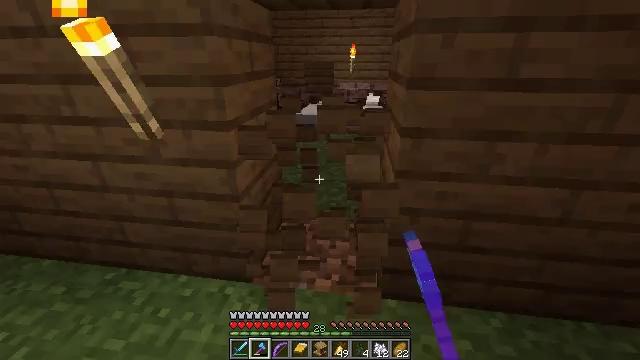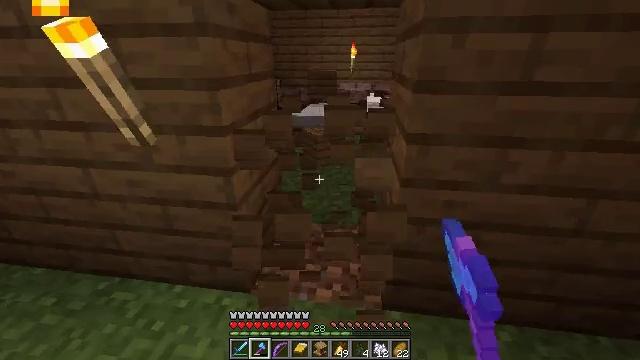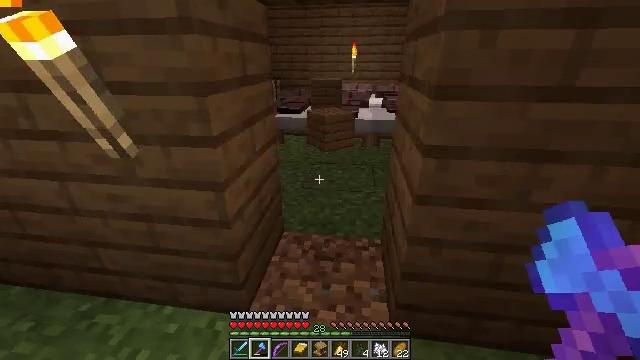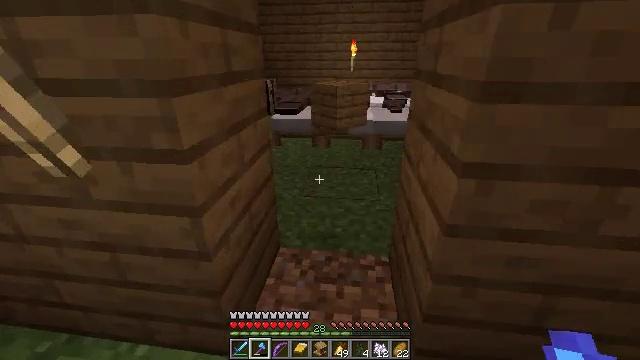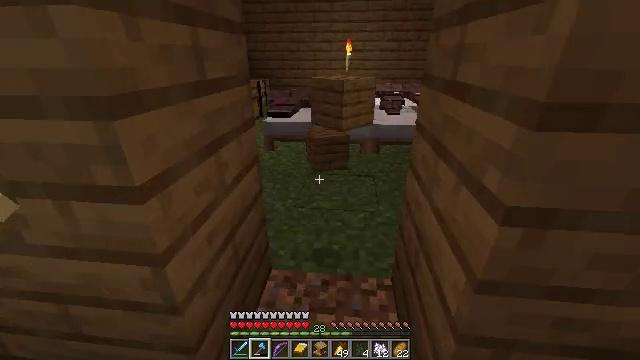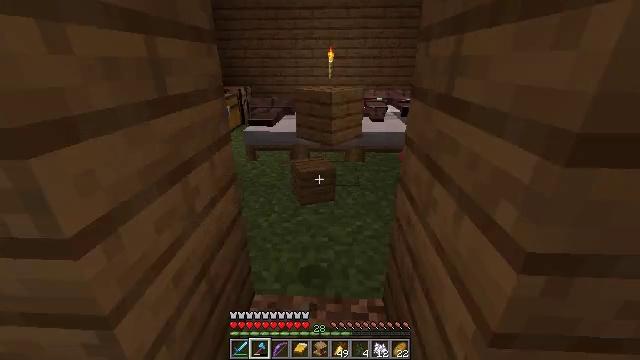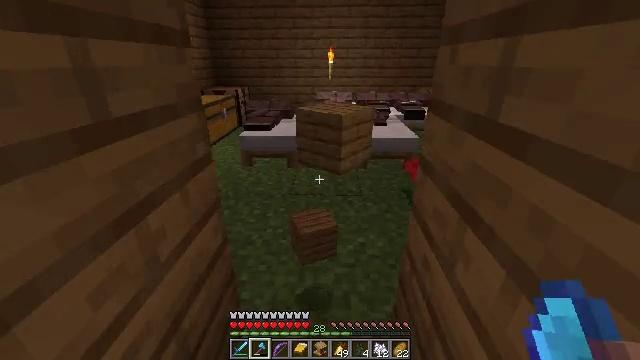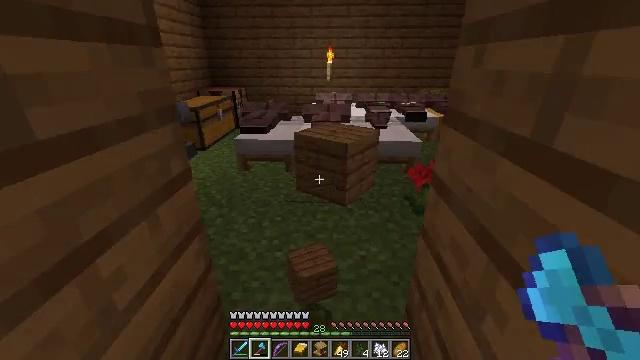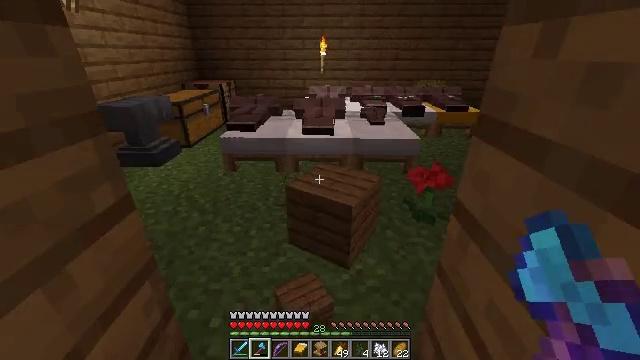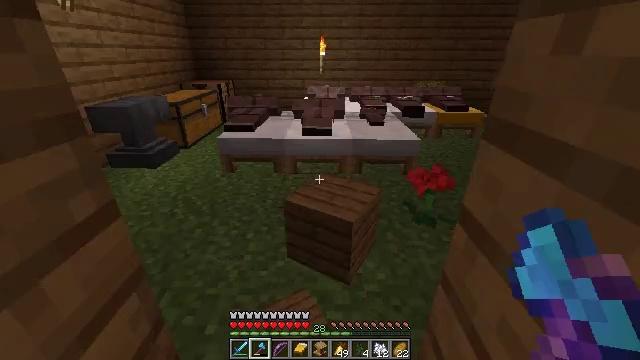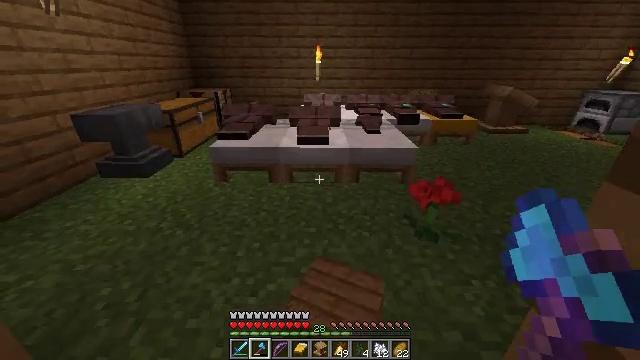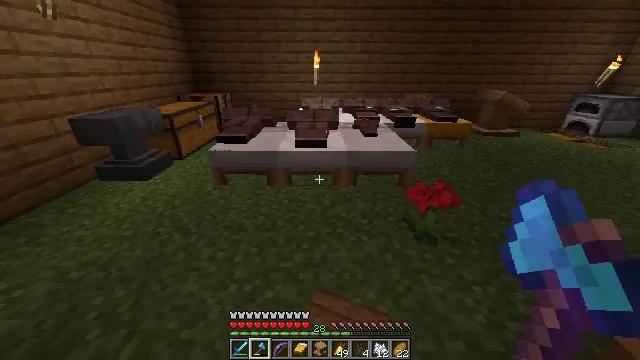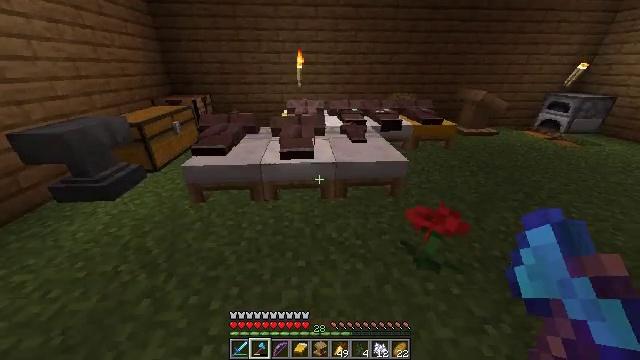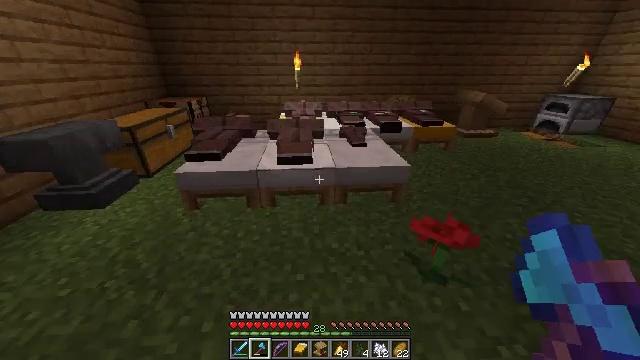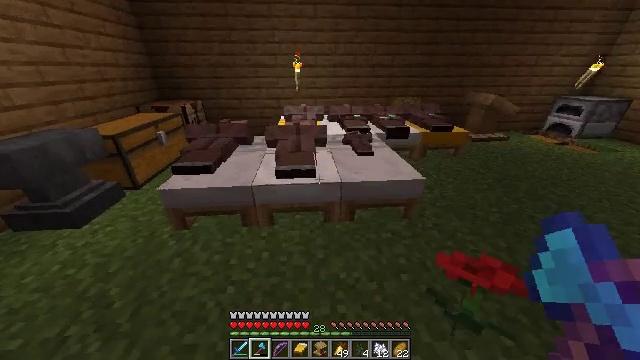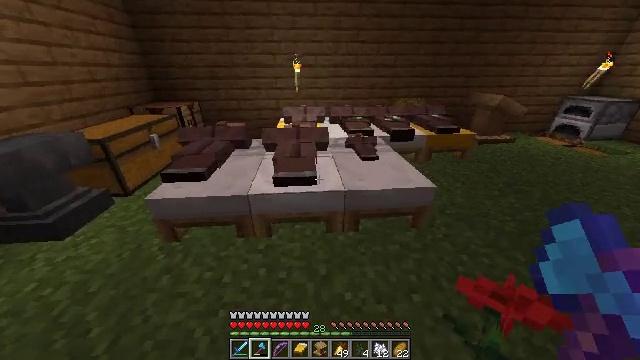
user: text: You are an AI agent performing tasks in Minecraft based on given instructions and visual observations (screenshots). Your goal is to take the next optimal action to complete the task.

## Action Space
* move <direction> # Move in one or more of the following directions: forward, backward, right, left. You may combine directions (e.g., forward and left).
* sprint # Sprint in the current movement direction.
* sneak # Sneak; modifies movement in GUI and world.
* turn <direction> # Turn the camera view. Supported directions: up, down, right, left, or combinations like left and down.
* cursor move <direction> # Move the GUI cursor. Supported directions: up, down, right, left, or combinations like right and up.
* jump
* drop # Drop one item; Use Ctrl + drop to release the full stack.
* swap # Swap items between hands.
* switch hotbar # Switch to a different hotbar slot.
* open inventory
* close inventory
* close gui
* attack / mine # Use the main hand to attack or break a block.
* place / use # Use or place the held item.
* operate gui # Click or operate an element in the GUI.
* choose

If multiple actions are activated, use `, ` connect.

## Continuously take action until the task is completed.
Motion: motion action
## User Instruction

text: Break the white bed to relocate it.
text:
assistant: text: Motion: move forward
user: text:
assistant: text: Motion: move forward
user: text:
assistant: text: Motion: move forward
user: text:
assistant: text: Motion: move forward, turn right
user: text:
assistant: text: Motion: move forward, turn right and up
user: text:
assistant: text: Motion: move forward
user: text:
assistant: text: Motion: move forward
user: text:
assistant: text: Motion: move forward, turn right and down
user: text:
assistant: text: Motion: move forward, sprint
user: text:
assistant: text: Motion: move forward, sprint
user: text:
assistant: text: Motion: move forward, sprint
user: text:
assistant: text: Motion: move forward, sprint, turn right and down
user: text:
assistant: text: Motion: move forward, sprint
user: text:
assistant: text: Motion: move forward, sprint
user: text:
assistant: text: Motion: move forward, sprint
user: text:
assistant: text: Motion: move forward, sprint, turn left and down
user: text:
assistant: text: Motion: move forward, sprint, turn left and down
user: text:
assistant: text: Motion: move forward, sprint, turn down, jump
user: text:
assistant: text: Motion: move forward, sprint, turn down, jump
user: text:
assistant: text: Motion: move forward, turn down, jump
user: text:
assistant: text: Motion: move forward, turn down, jump
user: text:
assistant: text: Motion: turn right and down
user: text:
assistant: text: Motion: no_op
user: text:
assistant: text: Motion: move left
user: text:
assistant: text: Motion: move left
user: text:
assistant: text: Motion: move left, turn left
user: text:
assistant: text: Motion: move left
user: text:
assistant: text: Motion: move back
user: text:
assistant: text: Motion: move back
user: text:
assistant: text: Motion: move back, turn right and up